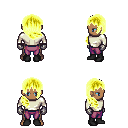
a pixel art fantasy rpg character, male body template, human, dark skin, white long-sleeve shirt, magenta pants, gold right-swept hairstyle, metal gloves, black shoes, four views (front, back, left, right), 2x2 character sprite sheet, small pixel art, hard edges, no anti-aliasing